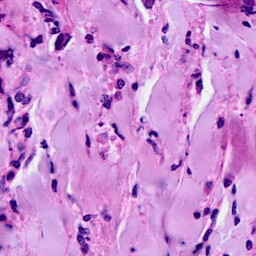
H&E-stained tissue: Breast